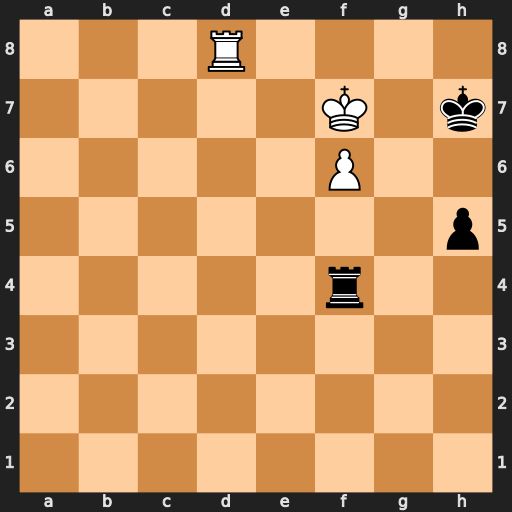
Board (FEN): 3R4/5K1k/5P2/7p/5r2/8/8/8
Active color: w
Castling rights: -
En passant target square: -
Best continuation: Ke6 h4 f7 Kg7 Rg8+